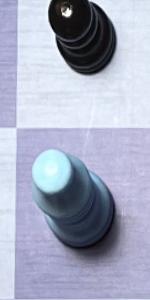
Label: King_Black